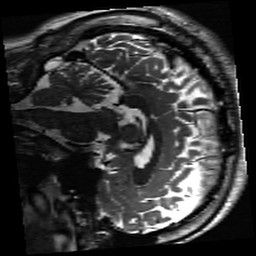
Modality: inplaneT2
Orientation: sagittal